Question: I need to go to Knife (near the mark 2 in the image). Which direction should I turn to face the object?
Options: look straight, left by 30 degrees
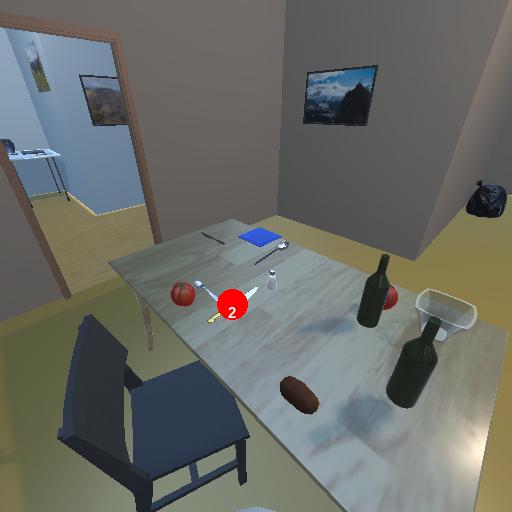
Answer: look straight